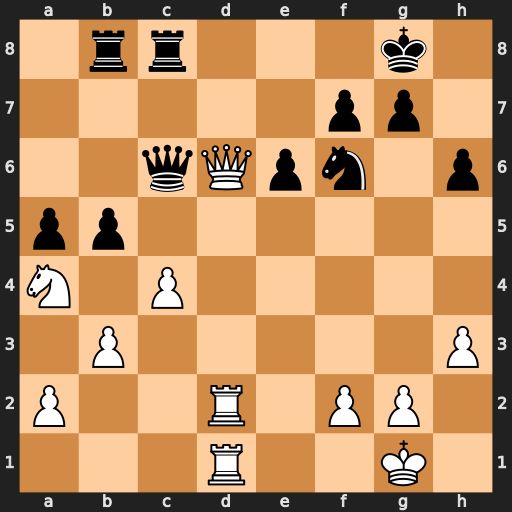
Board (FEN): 1rr3k1/5pp1/2qQpn1p/pp6/N1P5/1P5P/P2R1PP1/3R2K1
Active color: w
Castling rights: -
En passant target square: -
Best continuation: Qxc6 Rxc6 Rd8+ Kh7 Rxb8